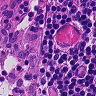
Metastatic tissue present: no